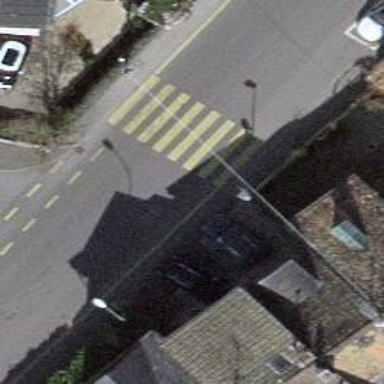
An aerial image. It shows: Uncontrolled zebra crossing with zebra markings.